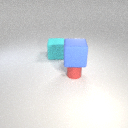
large cyan rubber cube to the left of small red rubber cylinder